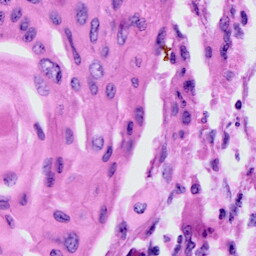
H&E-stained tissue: Cervix